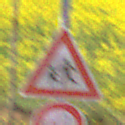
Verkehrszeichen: KinderRechts
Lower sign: VerbotUeberholenEinspurigeFahrzeuge
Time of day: MorningAfternoon
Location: Outdoor (RoadRail)
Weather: Clear
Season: NotSpecified
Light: Natural